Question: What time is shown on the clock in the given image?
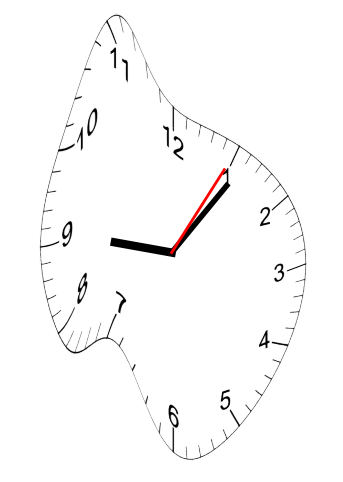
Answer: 09:06:05